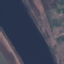
Label: River